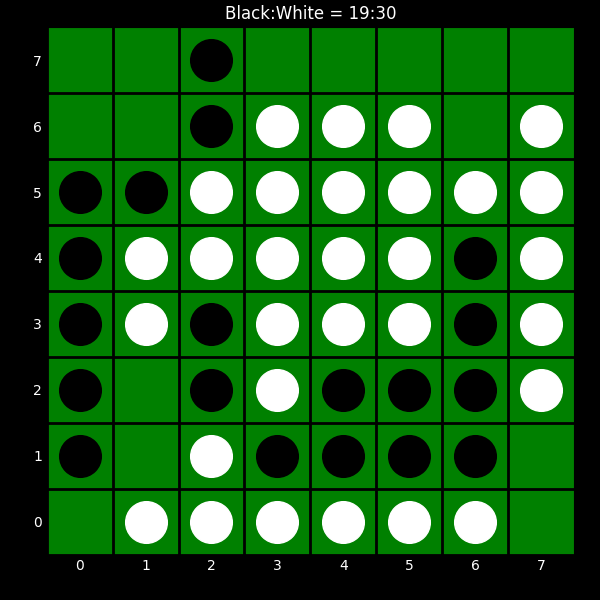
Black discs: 19
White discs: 30